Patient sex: M
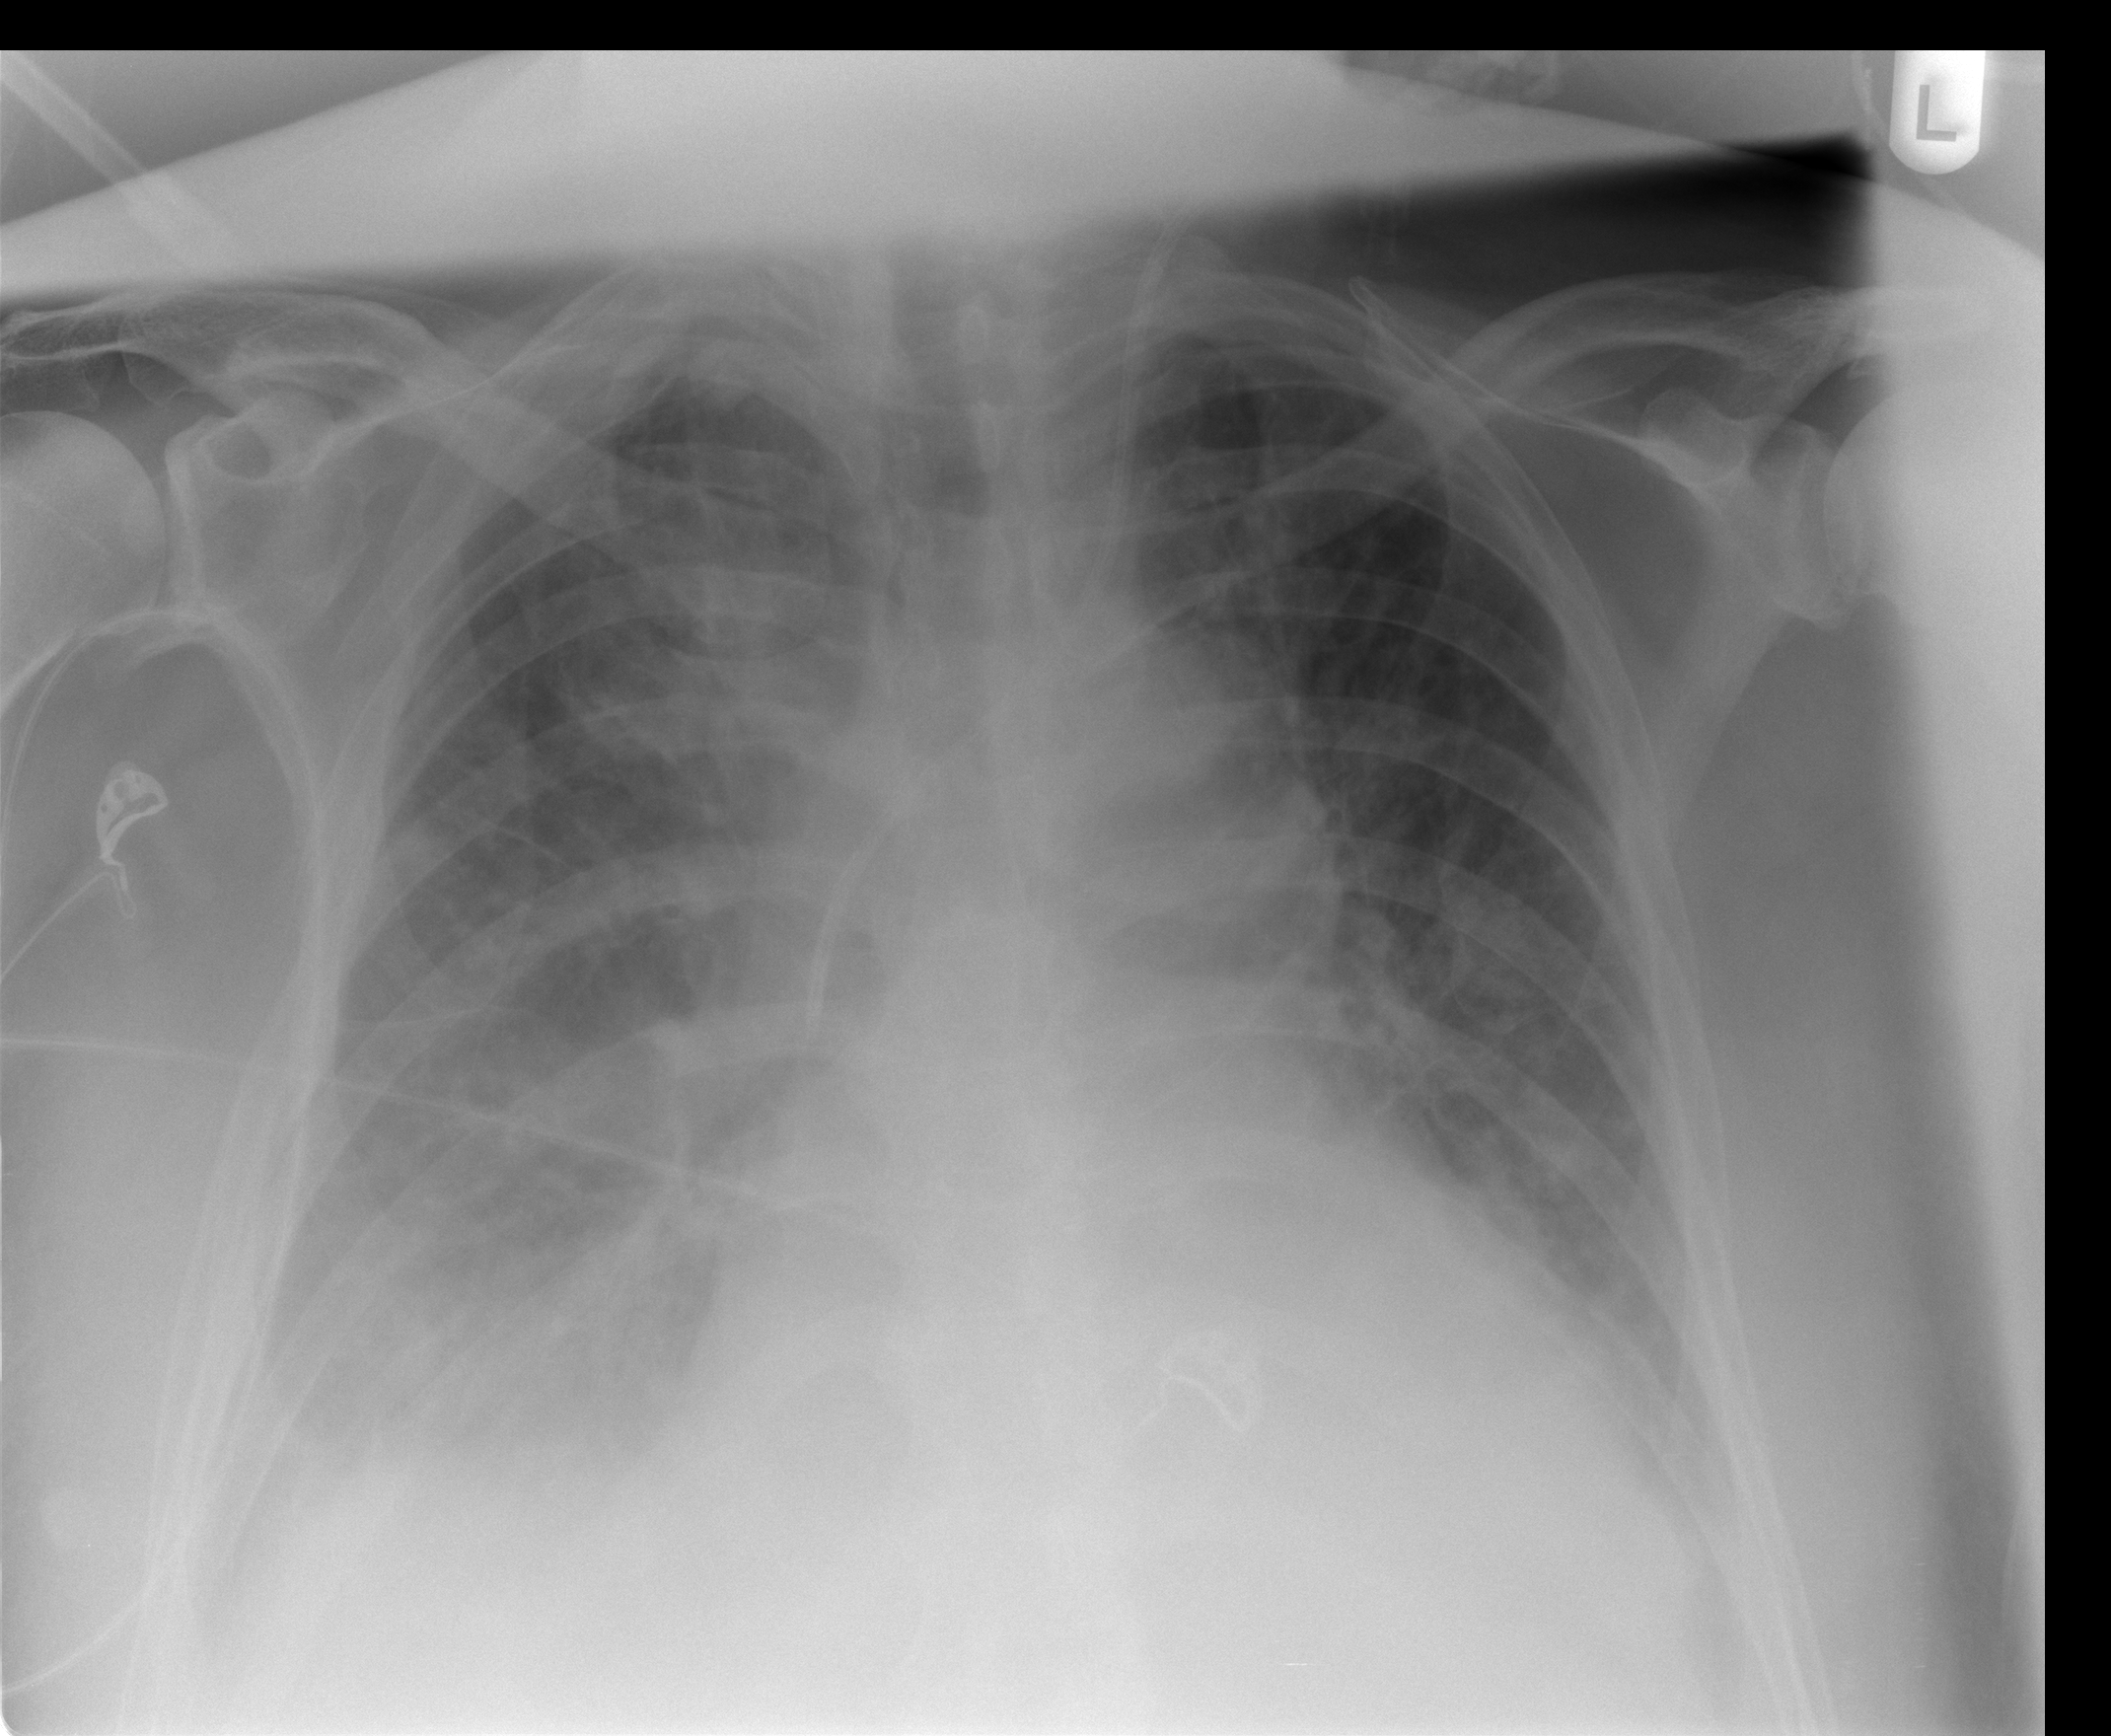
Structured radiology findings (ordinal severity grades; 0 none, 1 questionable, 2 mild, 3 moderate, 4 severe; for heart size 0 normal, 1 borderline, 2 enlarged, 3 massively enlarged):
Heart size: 2
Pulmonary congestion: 2
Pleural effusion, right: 3
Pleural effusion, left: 2
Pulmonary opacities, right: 3
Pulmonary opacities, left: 2
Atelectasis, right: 2
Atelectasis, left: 2